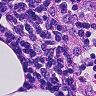
Metastatic tissue present: no